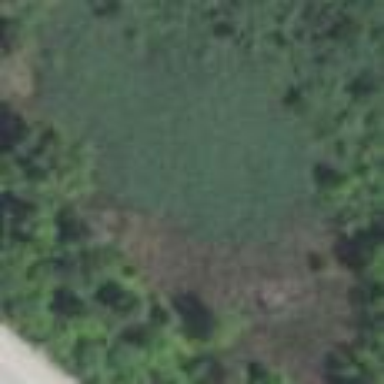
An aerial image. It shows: Marsh wetland.